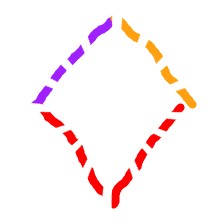
Shape: rhombus